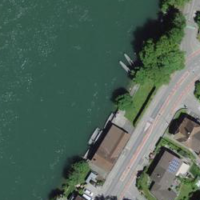
EUNIS habitat code: 15
Species observed at this site:
Cymbalaria muralis